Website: home-depot
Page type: delivery-shipping
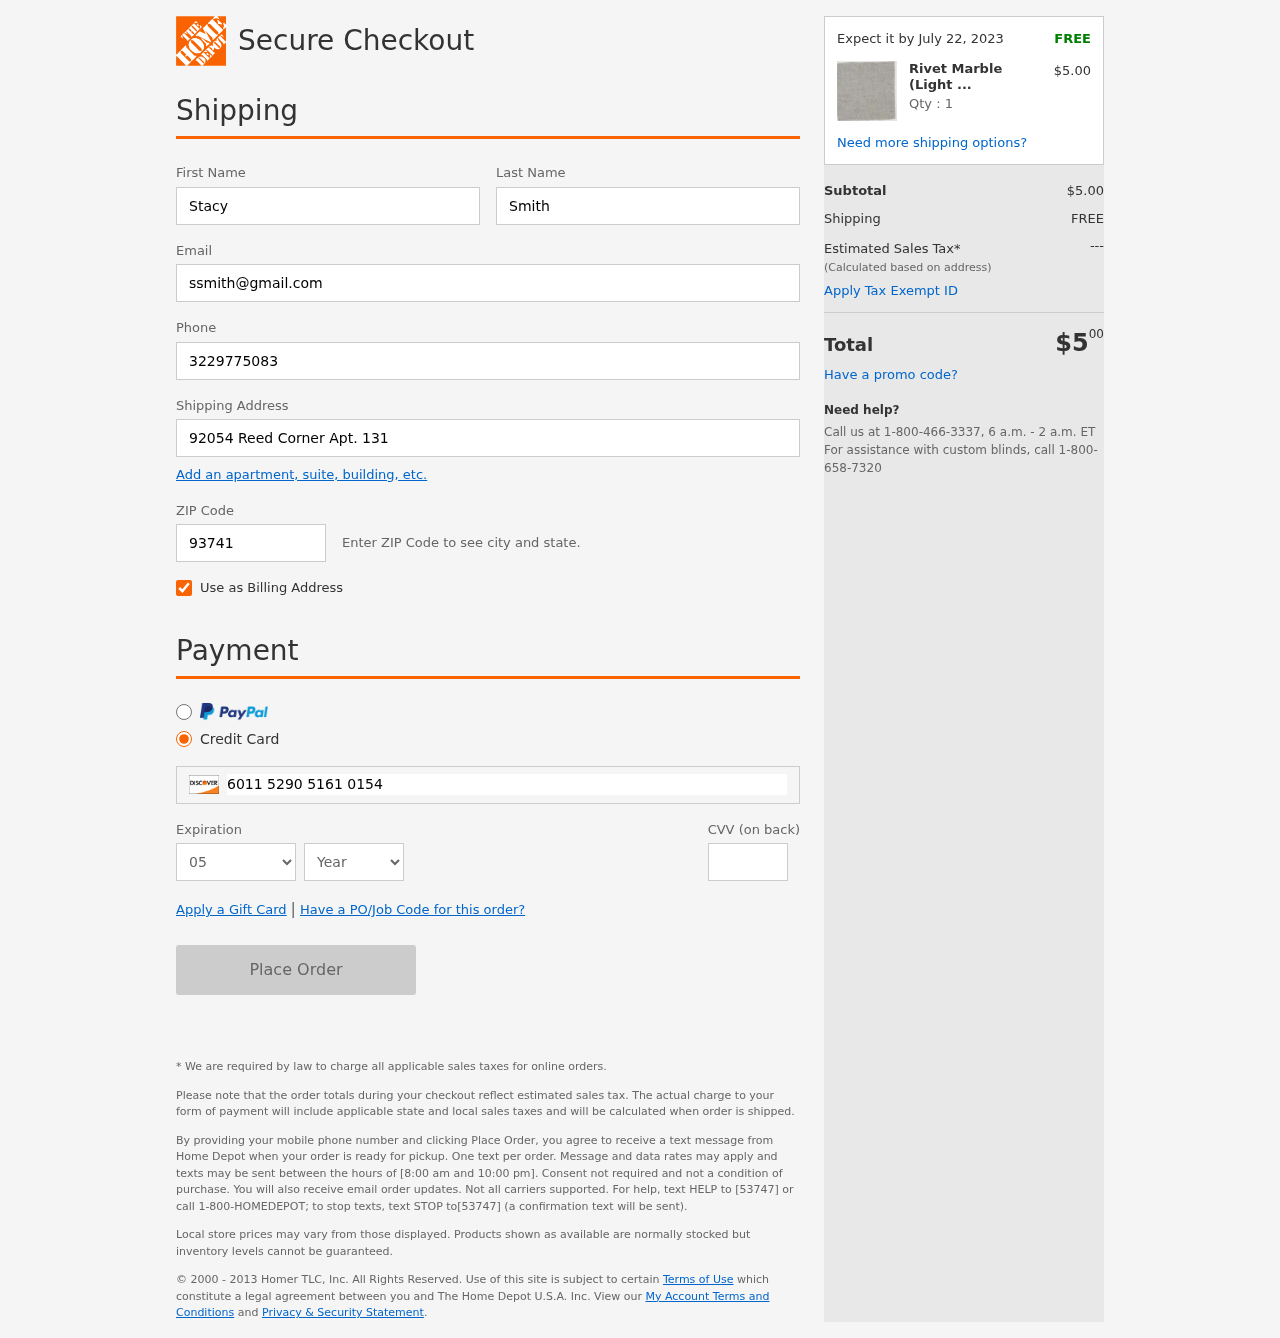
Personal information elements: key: PII_CARD_CVV
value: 965
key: PII_CARD_EXPIRY_MONTH
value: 05
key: PII_CARD_EXPIRY_YEAR
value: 27
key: PII_CARD_NUMBER
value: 6011 5290 5161 0154
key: PII_EMAIL
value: ssmith@gmail.com
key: PII_FIRSTNAME
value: Stacy
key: PII_LASTNAME
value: Smith
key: PII_PHONE
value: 3229775083
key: PII_POSTCODE
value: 93741
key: PII_STREET
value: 92054 Reed Corner Apt. 131
Product elements: key: PRODUCT1_NAME
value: Rivet Marble (Light Grey) Swatch, Rivet
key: PRODUCT1_PRICE
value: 5
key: PRODUCT1_QUANTITY
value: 1
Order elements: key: ORDER_DELIVERY_DATE
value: Expect it by July 22, 2023
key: ORDER_SUBTOTAL
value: $5.00
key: ORDER_SHIPPING_COST
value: FREE
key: ORDER_TOTAL
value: $500